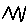
Label: zigzag